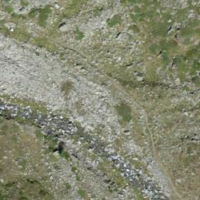
EUNIS habitat code: 31
Species observed at this site:
Anthus spinoletta